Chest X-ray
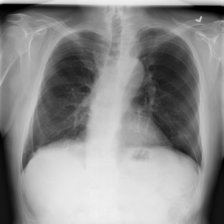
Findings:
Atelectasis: negative
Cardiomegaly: negative
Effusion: negative
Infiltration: positive
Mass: negative
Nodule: positive
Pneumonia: negative
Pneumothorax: negative
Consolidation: negative
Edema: negative
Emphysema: negative
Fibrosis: negative
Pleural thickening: negative
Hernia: negative